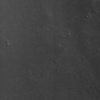
Atmospheric dust classification: not_dusty